Field crop: maize
Growth stage: 2
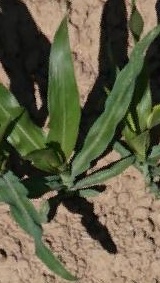
Species: maize